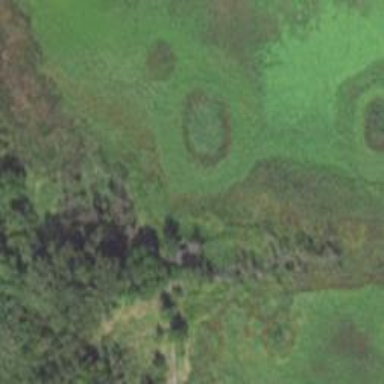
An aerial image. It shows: Bird hide located in leisure land area.